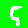
Digit: 5